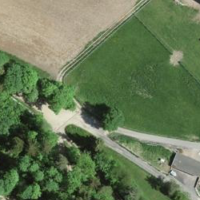
EUNIS habitat code: 24
Species observed at this site:
Hippocrepis emerus